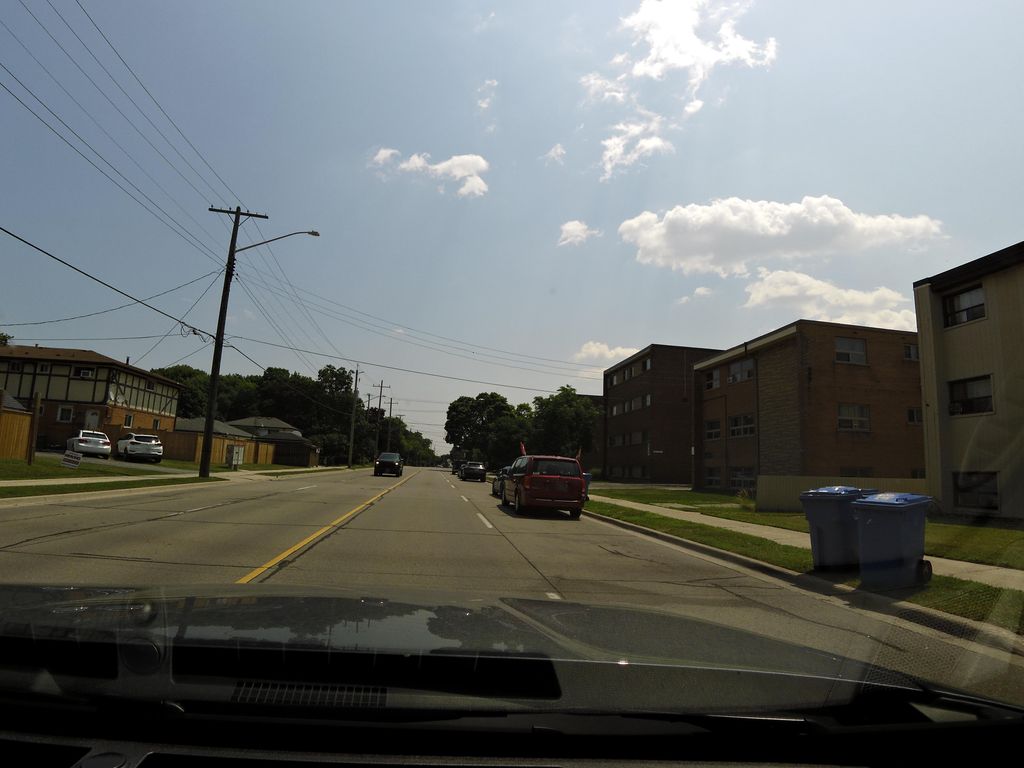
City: hamilton